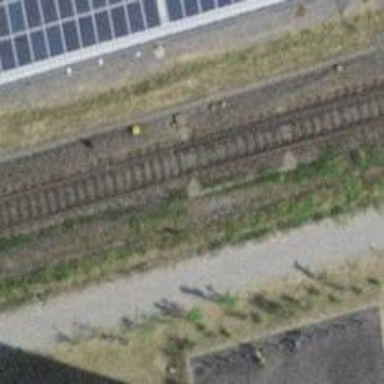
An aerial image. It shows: Railway switch.